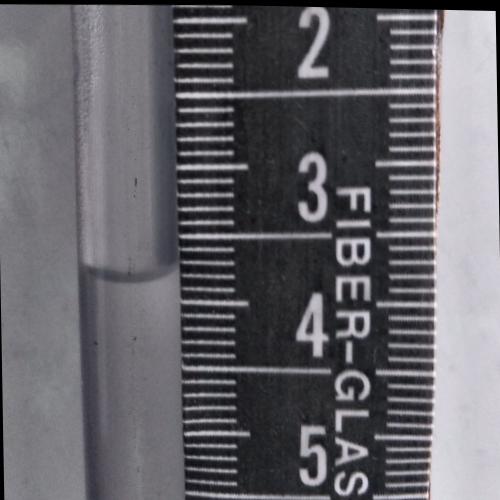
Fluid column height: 3.8 cm